Question: I am not sure how to write this symbol in LaTeX. Can someone kindly tell?
the closest symbol that I found was '\mathfrak{P}' but that doesn't work for me.

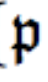
Answer: In order to use '\mathfrak{p}' you will need to include '\usepackage{amssymb}' in the preamble of the document.
For example:
'''
\documentclass{article}
\usepackage{amssymb}
\begin{document}
\mathfrak{p}
\end{document}
'''
If that is not the correct symbol, where is the symbol from? What does it stand for? You may be able to use <URL> to find the right one. You will notice that Detexify will tell you which package is necessary to include to produce the symbol.